Question: I am trying to create a spring launcher where when touch is moved on scene the spring will coil as much the touch is dragged down and thn launch the item above the spring on touch end method. For that i changed the size and position of SKSpriteNode in touch move method as -
'''
launcher.position = CGPointMake(frame.size.width*0.97, launcher.position.y-1)
launcher.size = CGSizeMake(frame.size.width*0.05, launcher.frame.size.height-2)
'''
But the Physics body of SKSpriteNode not changing it comes like this -
Please help.. And if a change physics body of SKSpriteNode than it lags on device too much..
'''
let springTexture = SKTexture(imageNamed: "spring-wire")
launcher.physicsBody = SKPhysicsBody(texture: springTexture, size: launcher.size)
launcher.physicsBody?.dynamic = false
'''
Is there any way to change size of Physics body after creating it once?
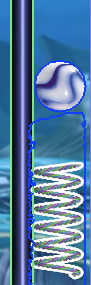
Answer: I fixed it by changing the yScale of SKSpriteNode insteade of changing its size in touchesMoved method
'''
launcher.yScale = launcher.yScale-0.008
launcher.position = CGPointMake(frame.size.width*0.97, launcher.size.height/2)
'''
I don't know if this is the right approach or not but by this SKSpriteNode's physics body change accordingly.